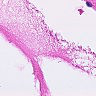
Metastatic tissue present: no